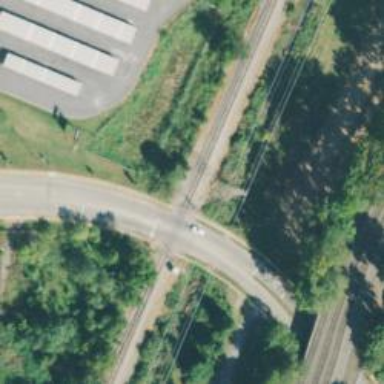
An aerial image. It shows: Crossing for the railway.